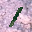
Label: 1